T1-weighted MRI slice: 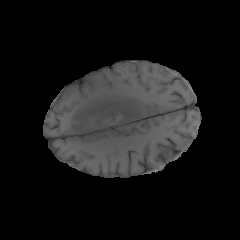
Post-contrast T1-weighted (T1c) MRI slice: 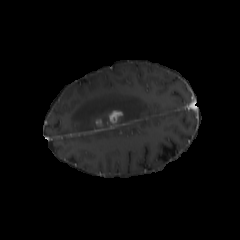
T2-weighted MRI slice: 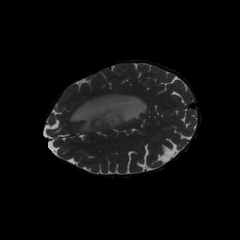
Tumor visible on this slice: yes